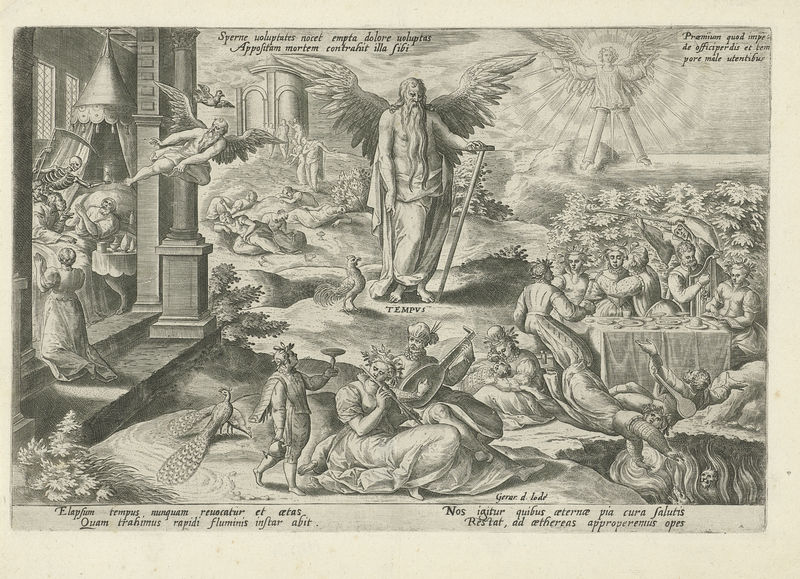
Titel: Vader Tijd te midden van gemakzuchtige mensen
Künstler: Gerard de Jode
Standort: Amsterdam
Institution: Rijksmuseum
Schlagwörter: himmel, menschen, frau, skizze, tisch, zeichnung, bart, gelage, tod, sonne, kelch, gitarre, musik, wald, engel, schrift, stufe, flammen, strahlen, kohle, druck, stich, text, pfau, skelett, jesus, götter, hölle, tempel, sense, zelt, harve, latein, tempus, schrft, enel, ald, esus